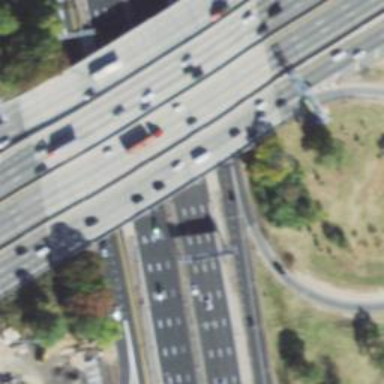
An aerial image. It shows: Motorway junction.